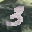
Label: 3